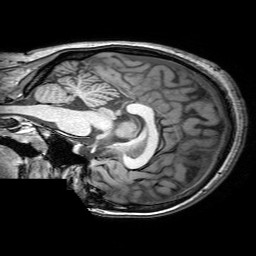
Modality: T1w
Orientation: sagittal
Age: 25
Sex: female
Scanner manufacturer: philips
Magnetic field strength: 3 T